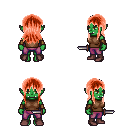
a pixel art fantasy rpg character, female body template, orc, green skin, brown sleeveless shirt, magenta pants, red unkempt hairstyle, cloth bracers, maroon shoes, dagger, four views (front, back, left, right), 2x2 character sprite sheet, small pixel art, hard edges, no anti-aliasing